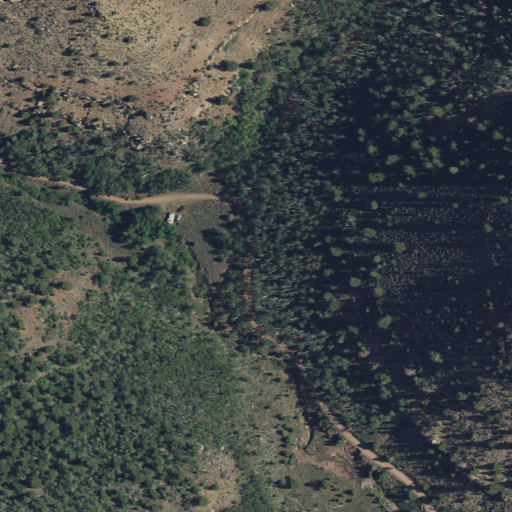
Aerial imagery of valley in Utah named Spring Canyon containing deciduous forest, evergreen forest, shrub, and open development